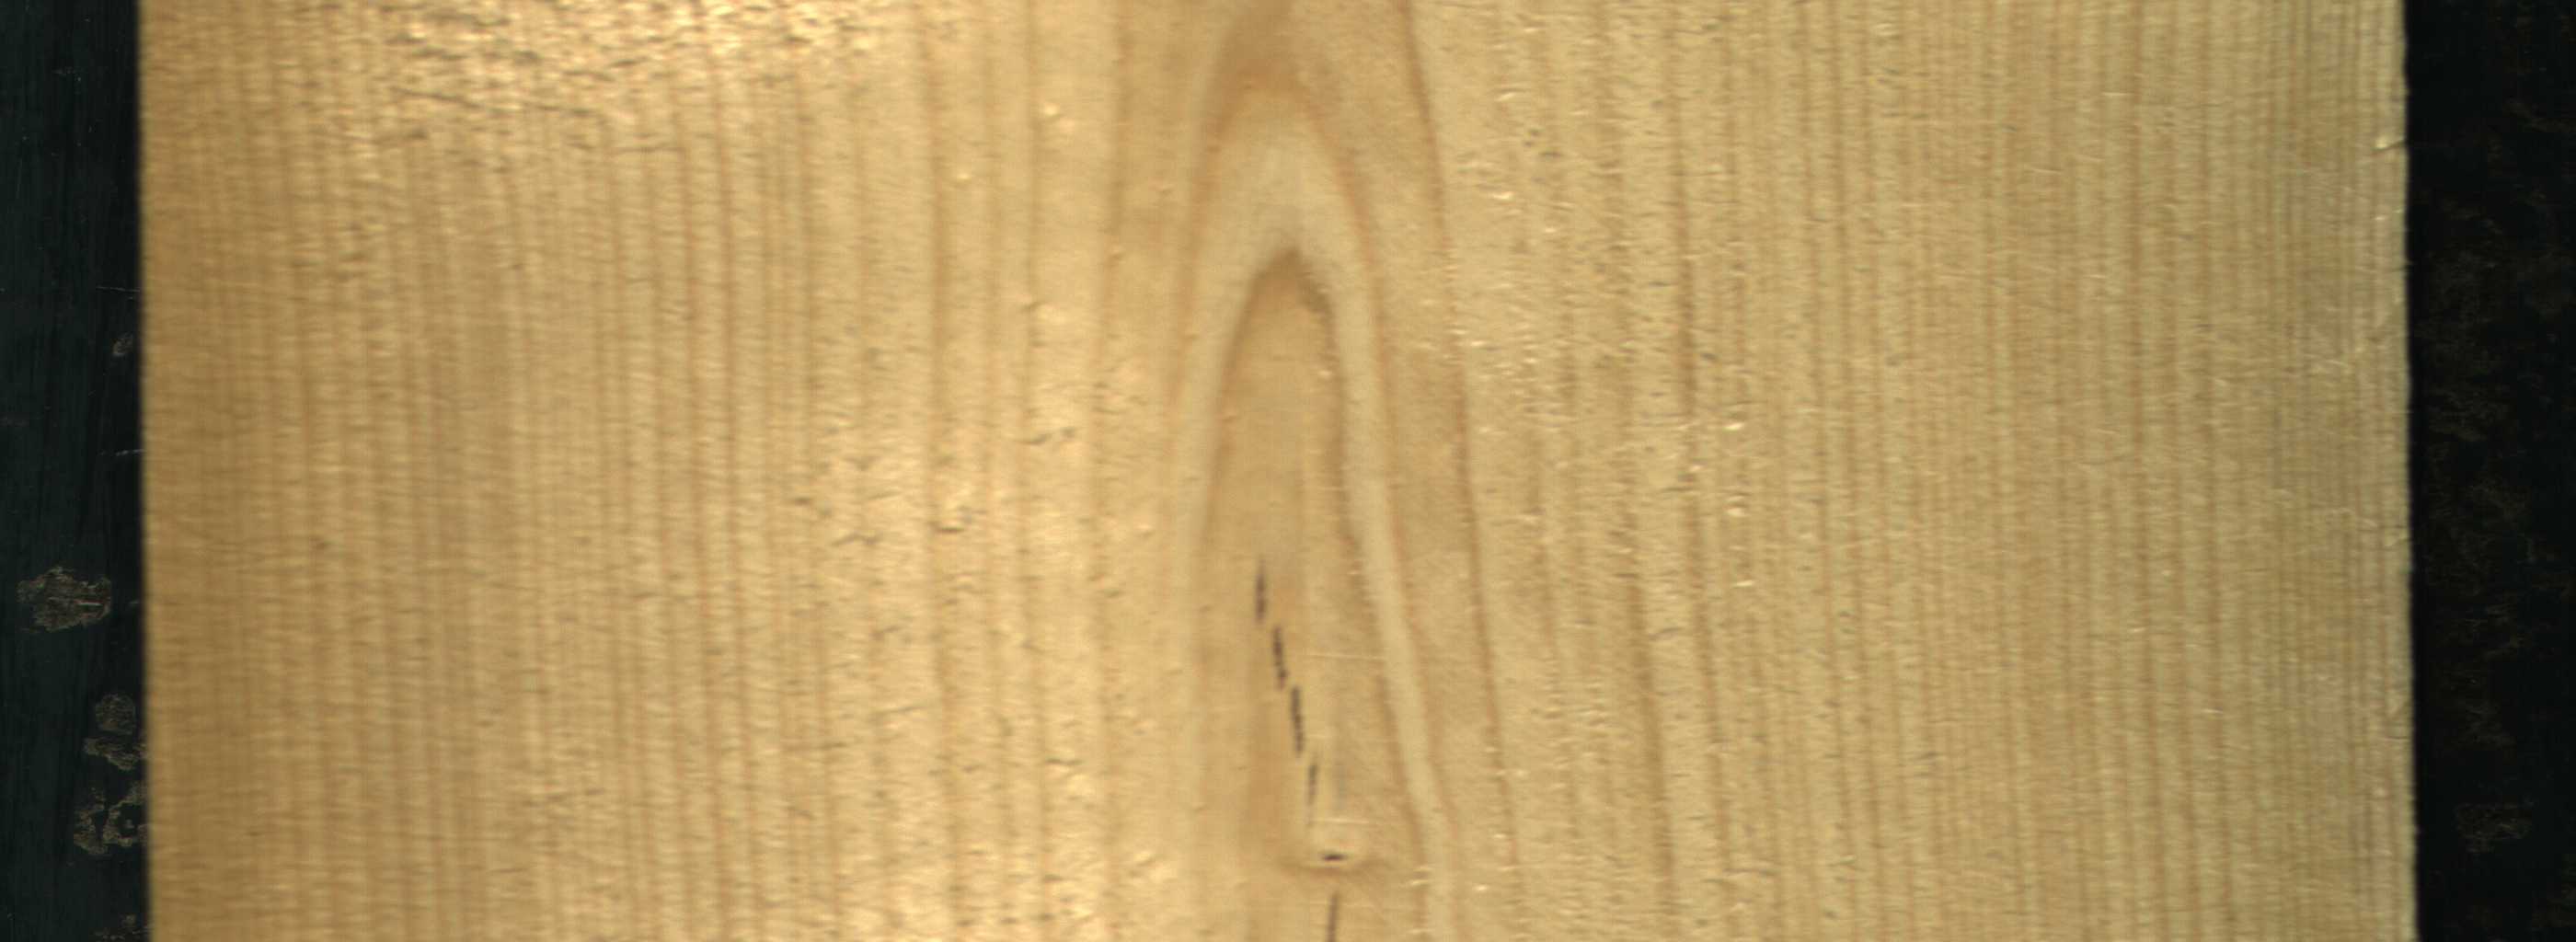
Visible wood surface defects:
Crack
Crack